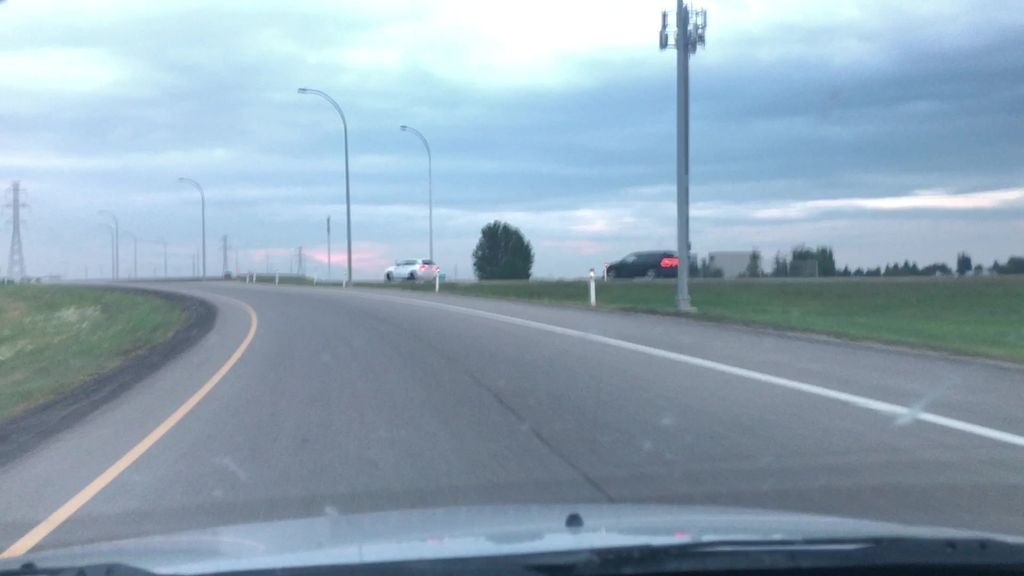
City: edmonton